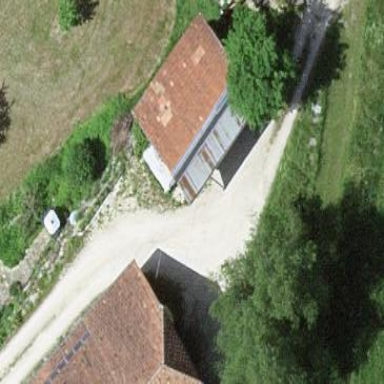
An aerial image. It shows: Rural barn.